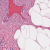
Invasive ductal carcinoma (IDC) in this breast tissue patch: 0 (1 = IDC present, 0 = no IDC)